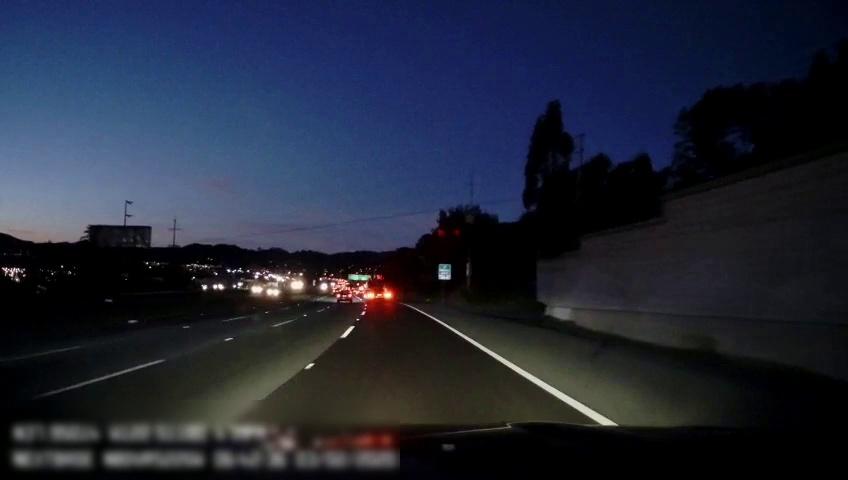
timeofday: Night
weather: Other
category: Drivable Space
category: Vehicles | Car
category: Vehicles | Truck
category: Lanes | Current Lane
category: Lanes | Current Lane
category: Lanes | Alternate Lane
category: Lanes | Alternate Lane
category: Traffic | Signs
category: Traffic | Signs